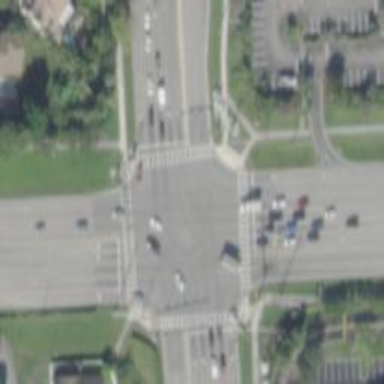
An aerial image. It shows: Marked crossing on footway.